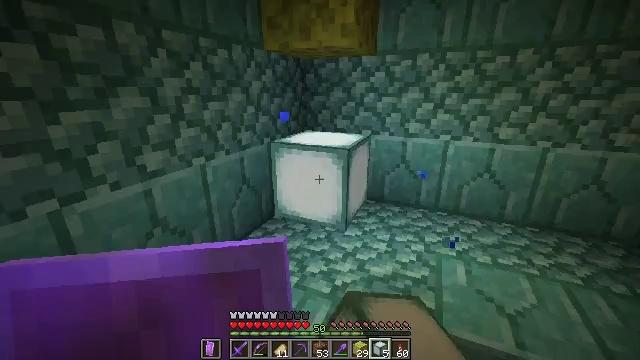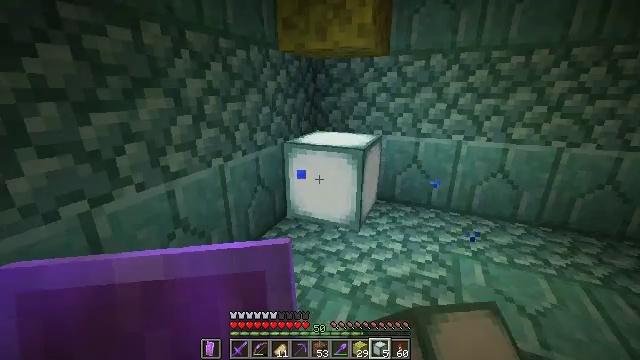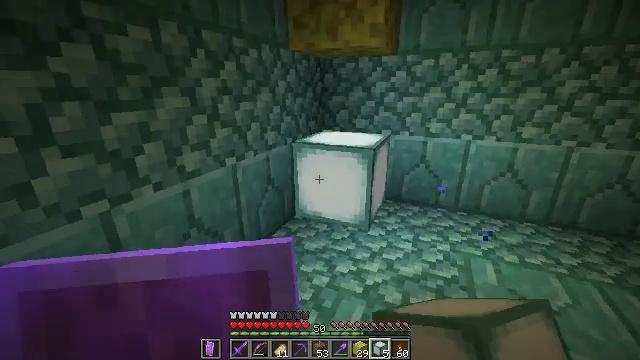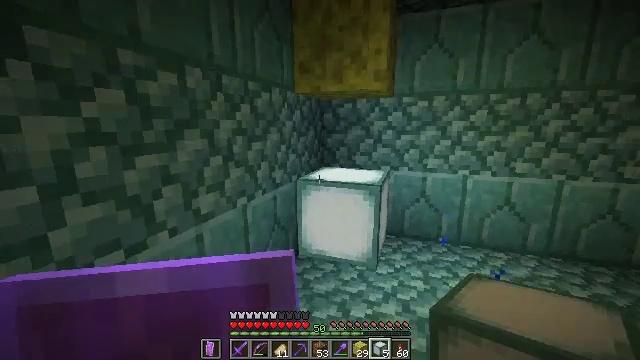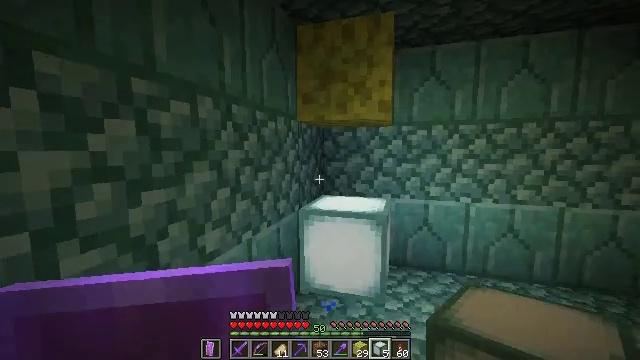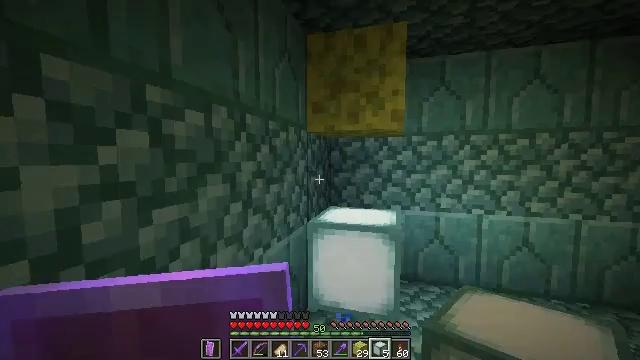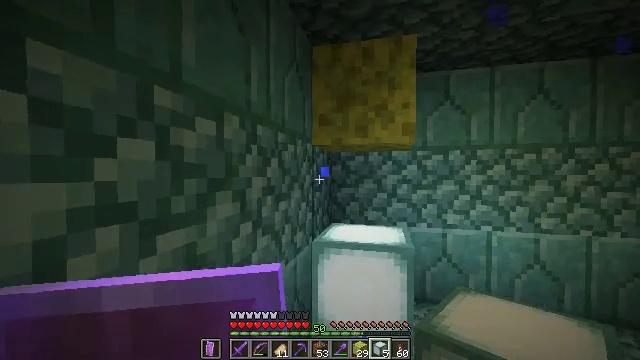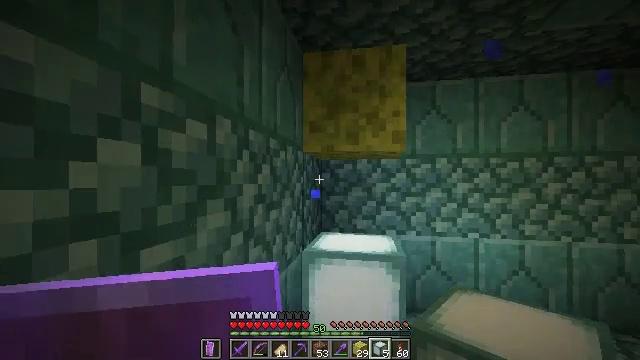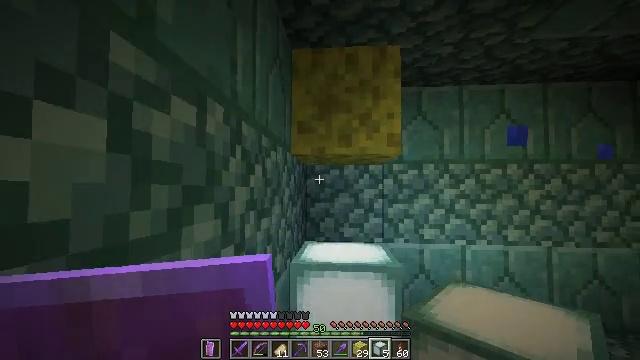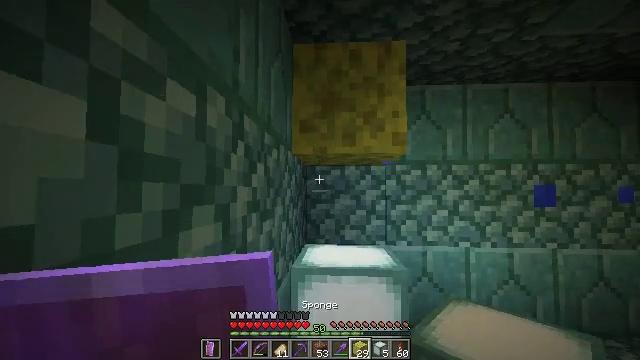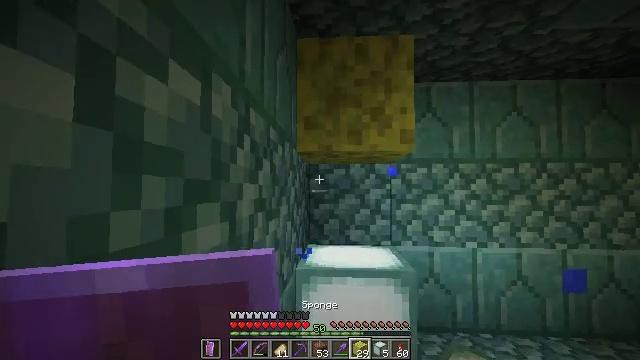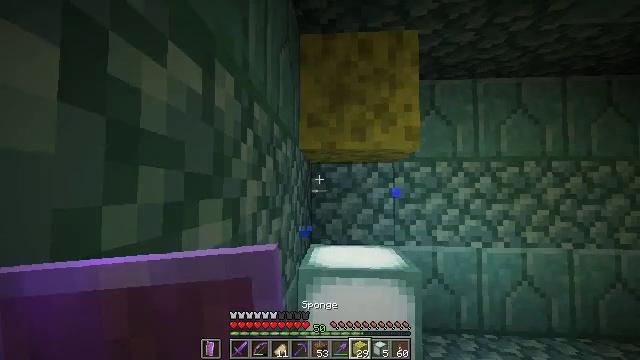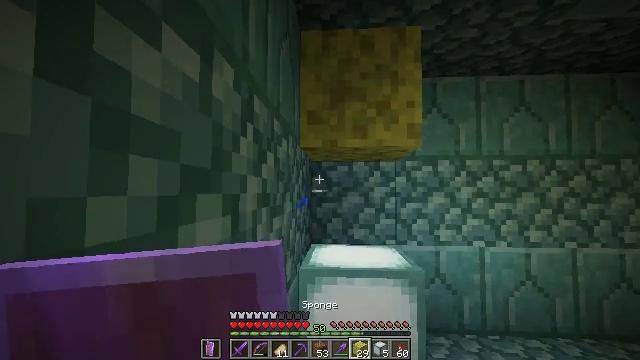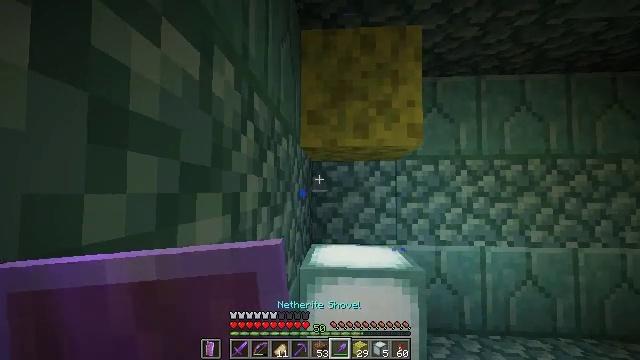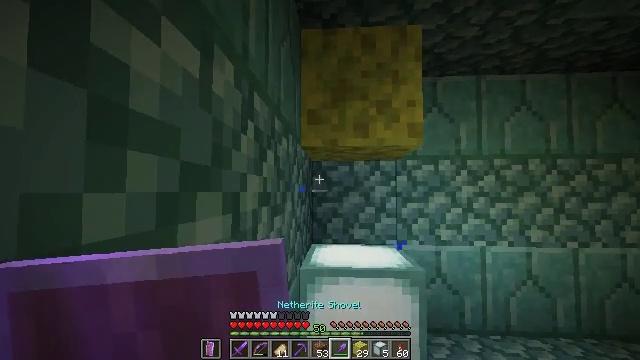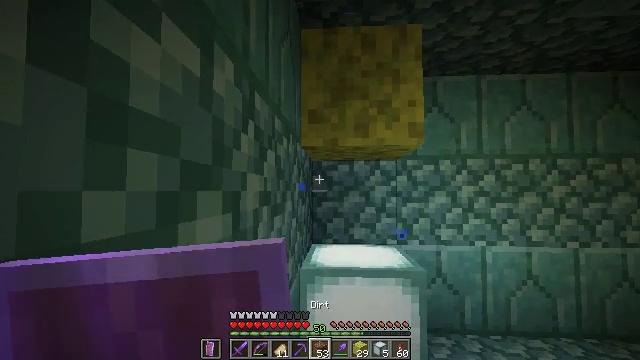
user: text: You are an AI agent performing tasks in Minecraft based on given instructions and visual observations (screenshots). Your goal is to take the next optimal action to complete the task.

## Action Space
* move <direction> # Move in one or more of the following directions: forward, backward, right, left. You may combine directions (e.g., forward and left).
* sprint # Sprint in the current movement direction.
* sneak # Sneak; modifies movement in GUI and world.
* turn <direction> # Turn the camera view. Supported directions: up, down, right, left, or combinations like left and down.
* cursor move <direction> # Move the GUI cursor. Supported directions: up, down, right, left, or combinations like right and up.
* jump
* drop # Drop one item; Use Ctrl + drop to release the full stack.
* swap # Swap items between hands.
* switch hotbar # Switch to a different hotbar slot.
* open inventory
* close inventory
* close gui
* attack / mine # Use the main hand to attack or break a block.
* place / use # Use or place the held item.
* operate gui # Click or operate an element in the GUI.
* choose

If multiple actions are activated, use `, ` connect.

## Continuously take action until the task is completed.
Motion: motion action
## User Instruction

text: Collect the wet sponge after mining.
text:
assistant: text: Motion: move left
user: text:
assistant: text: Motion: move left
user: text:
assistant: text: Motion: move forward and move left, turn right and up
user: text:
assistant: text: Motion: move forward and move left, turn right and up
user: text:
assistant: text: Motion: move forward and move left, turn up
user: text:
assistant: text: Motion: move forward and move left, turn right and up
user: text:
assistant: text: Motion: move forward and move left, turn right and up
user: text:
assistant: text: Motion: move forward, turn right and up
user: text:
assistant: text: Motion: no_op
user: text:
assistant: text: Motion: no_op
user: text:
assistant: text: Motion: no_op
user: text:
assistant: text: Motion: no_op
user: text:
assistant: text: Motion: no_op
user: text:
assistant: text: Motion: no_op
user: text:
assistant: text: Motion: no_op
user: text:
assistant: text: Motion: no_op
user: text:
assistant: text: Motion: no_op
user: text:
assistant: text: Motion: no_op
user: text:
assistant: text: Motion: no_op
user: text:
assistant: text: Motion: no_op
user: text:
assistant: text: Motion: no_op
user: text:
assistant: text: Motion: turn up
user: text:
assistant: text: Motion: move forward, turn right and up
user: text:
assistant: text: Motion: move forward, turn right and up
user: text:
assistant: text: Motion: move forward, turn up
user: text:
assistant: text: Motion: move forward, turn up
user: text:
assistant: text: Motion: move forward, turn up
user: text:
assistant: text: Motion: move forward, turn up
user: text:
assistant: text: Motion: turn up
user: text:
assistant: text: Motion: turn up